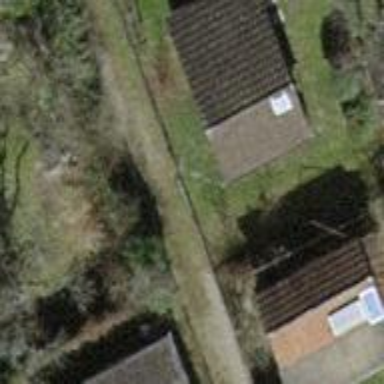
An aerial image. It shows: Allotment house.